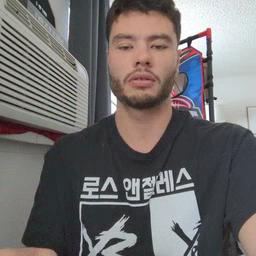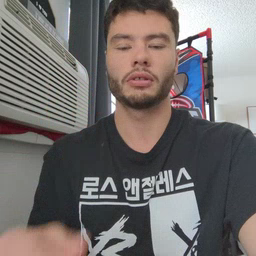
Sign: wake